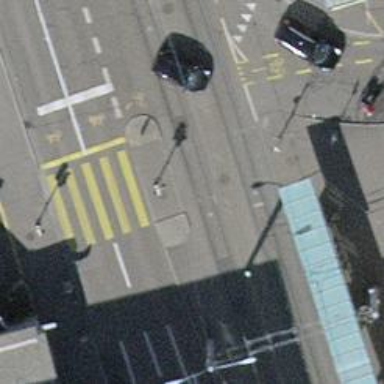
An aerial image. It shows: Tram stop with public transport stop position for trams.